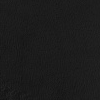
Atmospheric dust classification: not_dusty